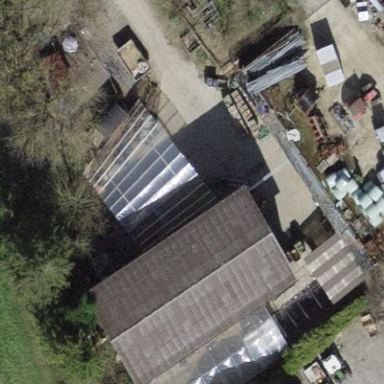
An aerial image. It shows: Barn.